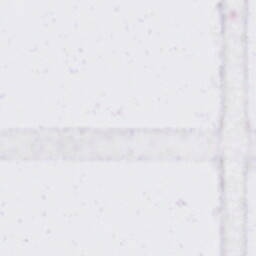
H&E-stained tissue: Liver